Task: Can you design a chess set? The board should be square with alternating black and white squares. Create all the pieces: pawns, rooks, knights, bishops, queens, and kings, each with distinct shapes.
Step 2001:
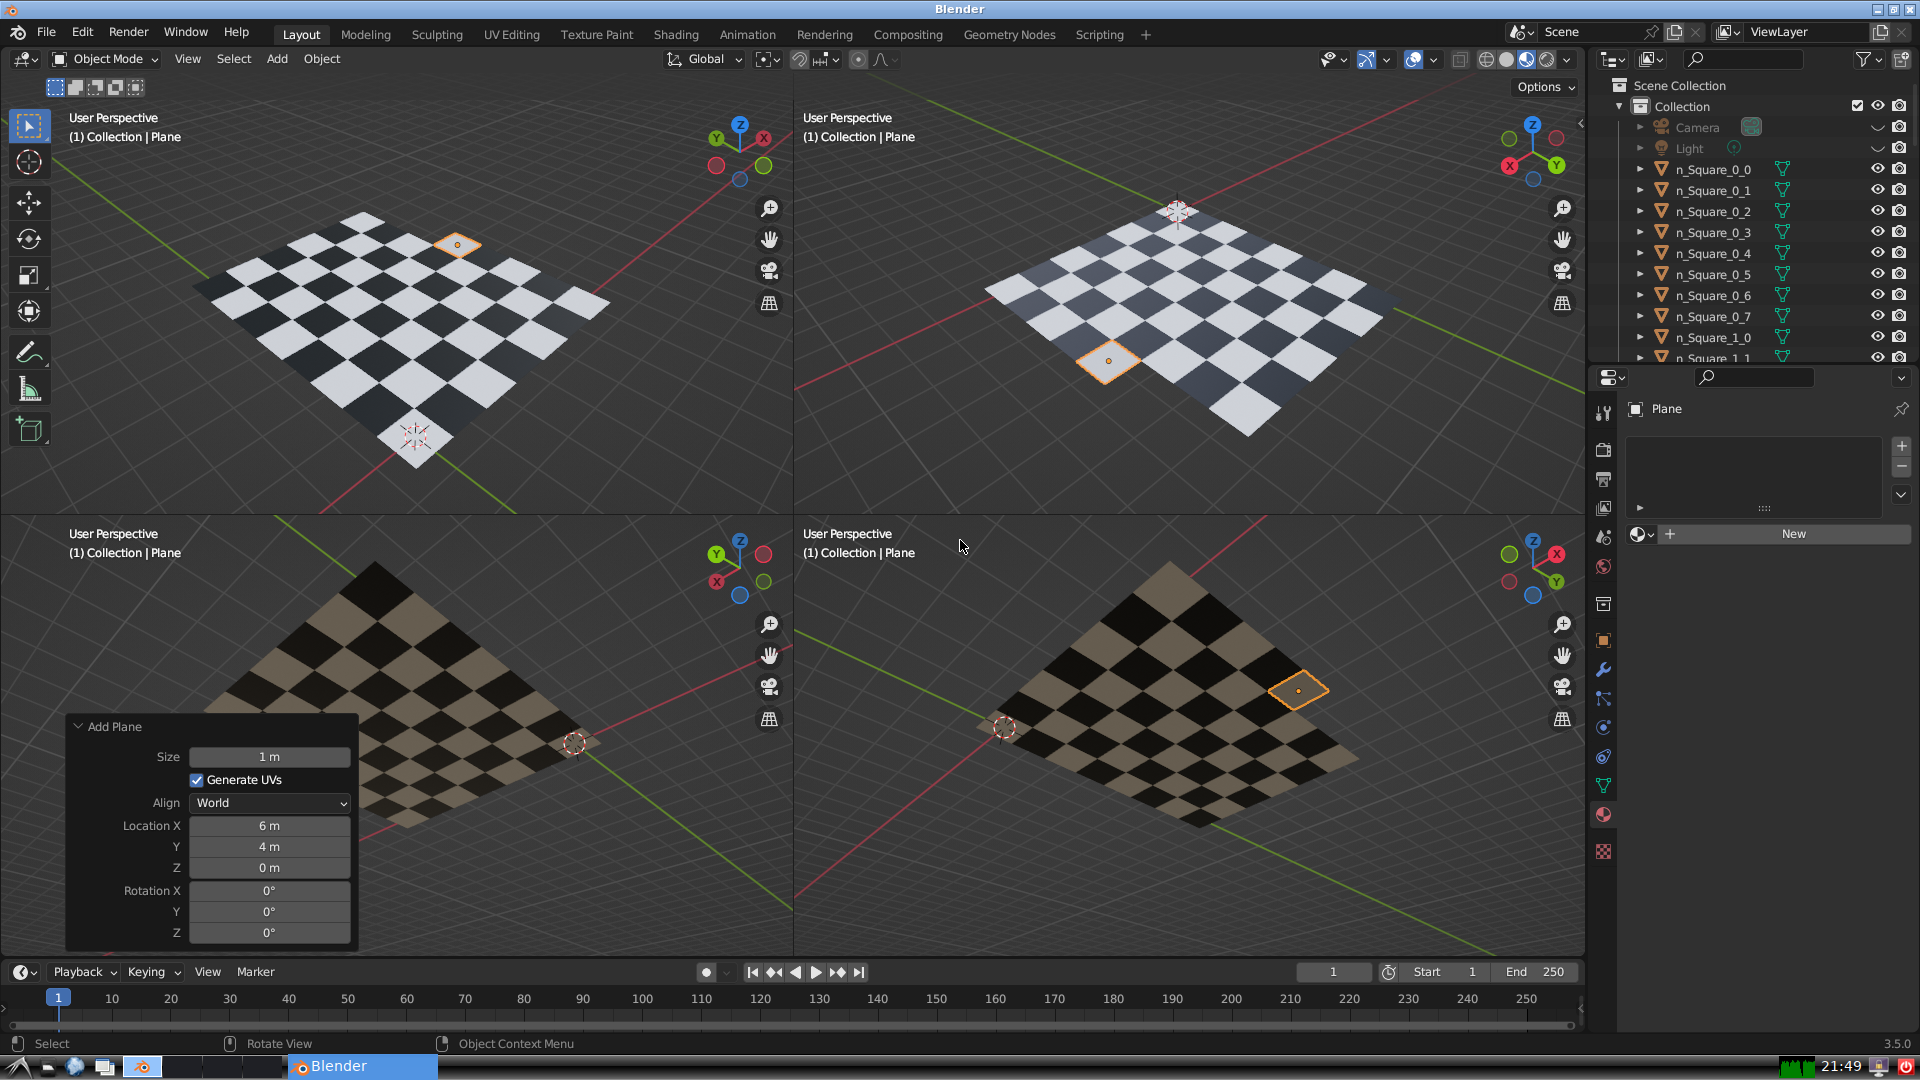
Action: {"key_press": ['Ctrl, Home']}